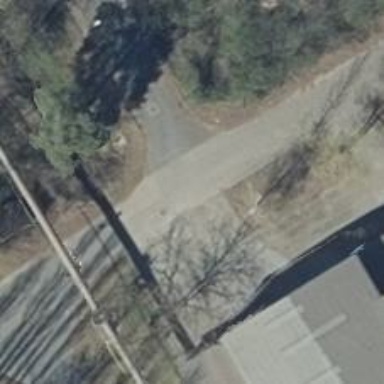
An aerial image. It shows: Unclassified road with paved surface.